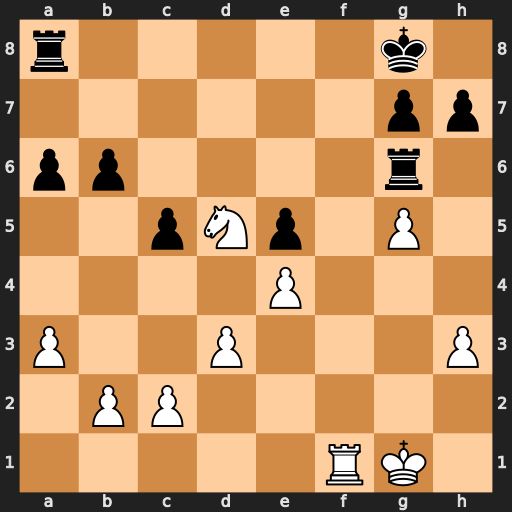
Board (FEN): r5k1/6pp/pp4r1/2pNp1P1/4P3/P2P3P/1PP5/5RK1
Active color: w
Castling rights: -
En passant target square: -
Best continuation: Ne7+ Kh8 Nxg6+